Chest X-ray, AP view. Patient: 26 years old, sex F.
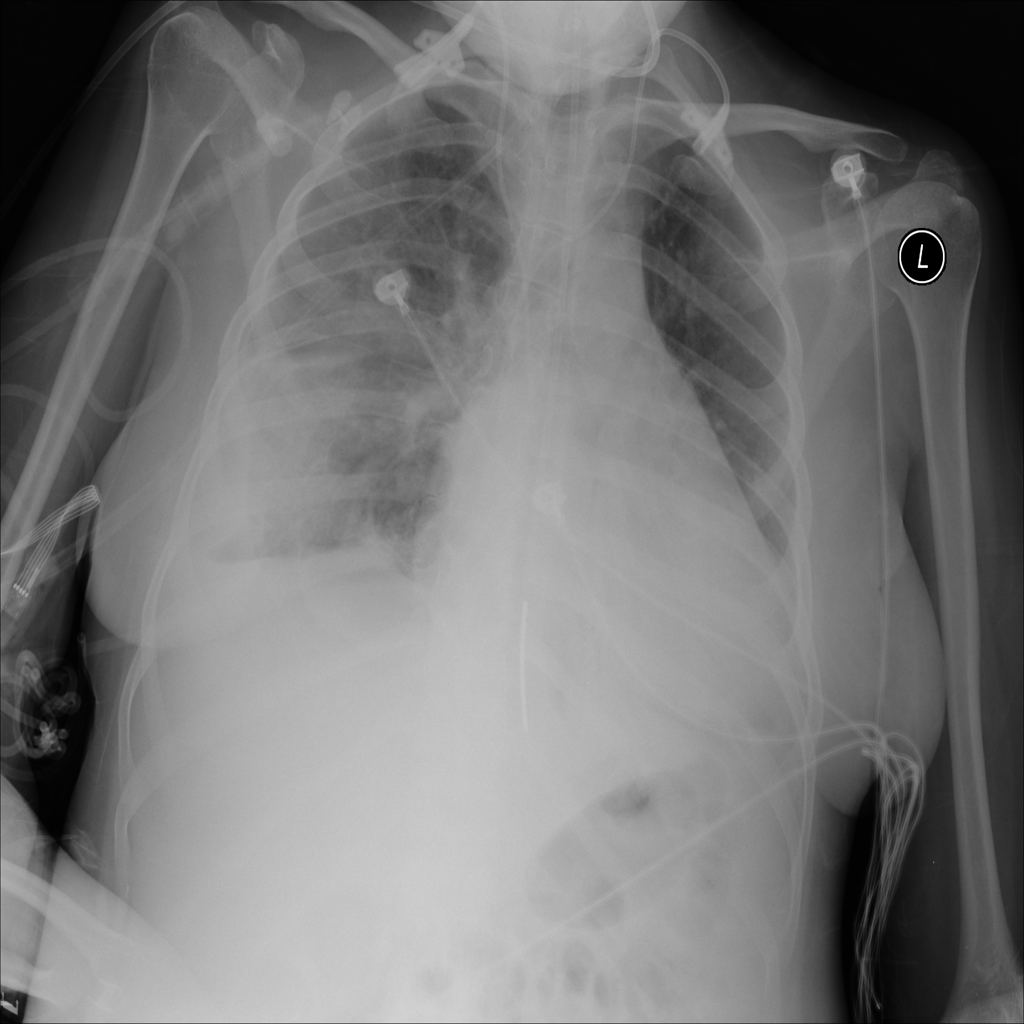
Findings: No Finding